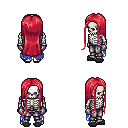
a pixel art fantasy rpg character, male body template, skeleton, blue tattered cape, metal pants, ruby red extra-long hairstyle, metal gloves, gray slippers, four views (front, back, left, right), 2x2 character sprite sheet, small pixel art, hard edges, no anti-aliasing